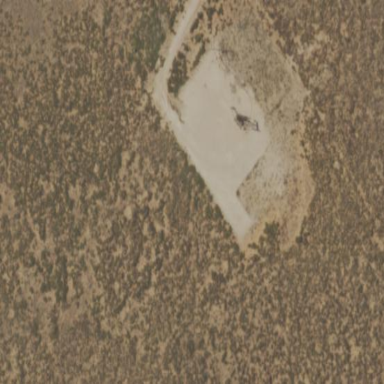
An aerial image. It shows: Wellsite surrounded by sand.